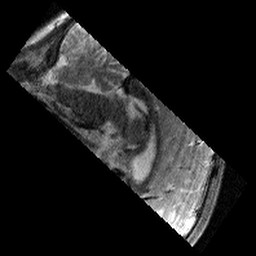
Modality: T2w
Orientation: sagittal
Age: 11
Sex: female
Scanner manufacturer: siemens
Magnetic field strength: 3 T
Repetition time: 9.23 s
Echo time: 0.067 s